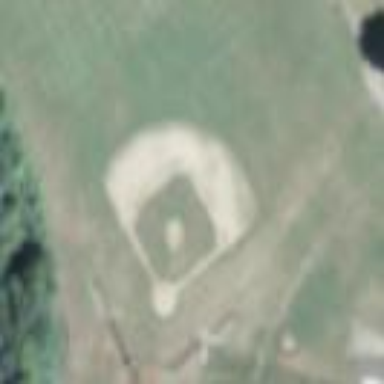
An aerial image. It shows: Baseball pitch for leisure and sports activities.